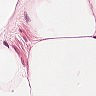
Metastatic tissue present: no